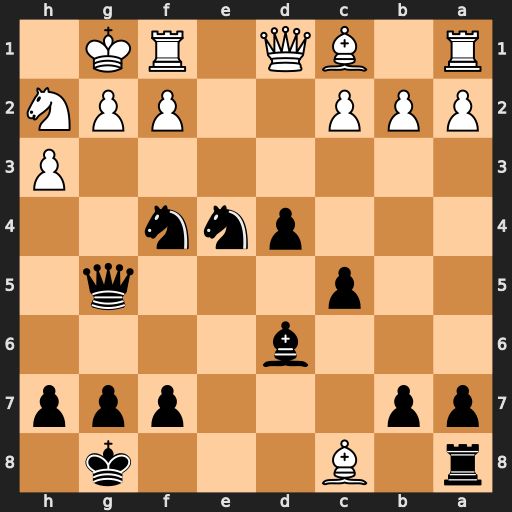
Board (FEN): r1B3k1/pp3ppp/3b4/2p3q1/3pnn2/7P/PPP2PPN/R1BQ1RK1
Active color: b
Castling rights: -
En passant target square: -
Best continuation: Qxg2#